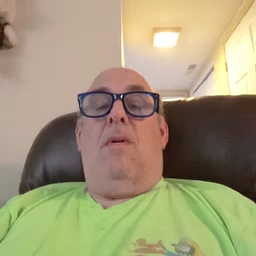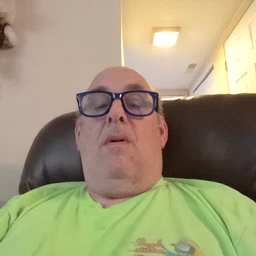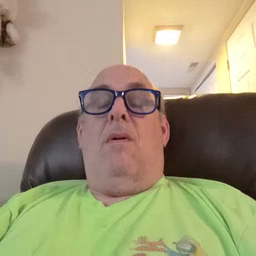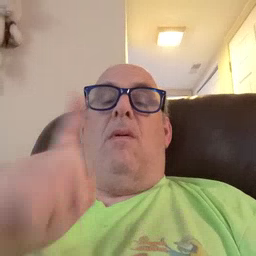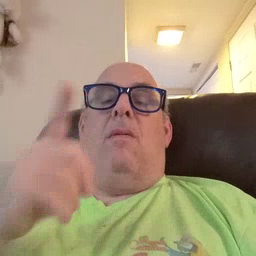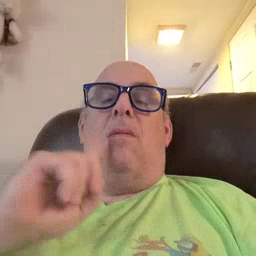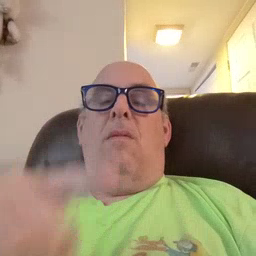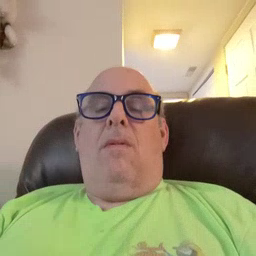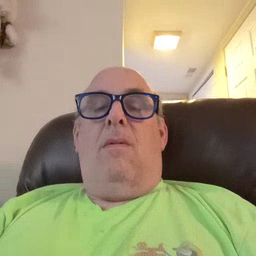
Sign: talk